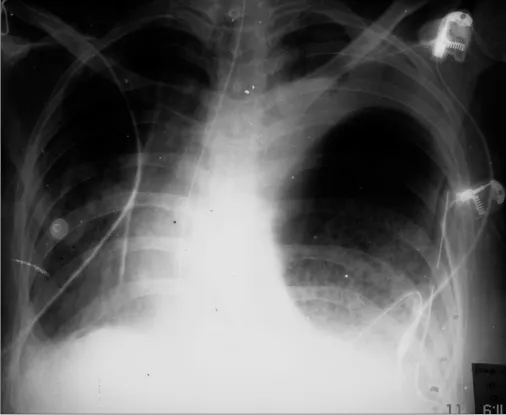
Chest X-ray showing a distended stomach in left hemithorax and contralateral mediastinal shift. Left lung is compressed.
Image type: radiology (x_ray)